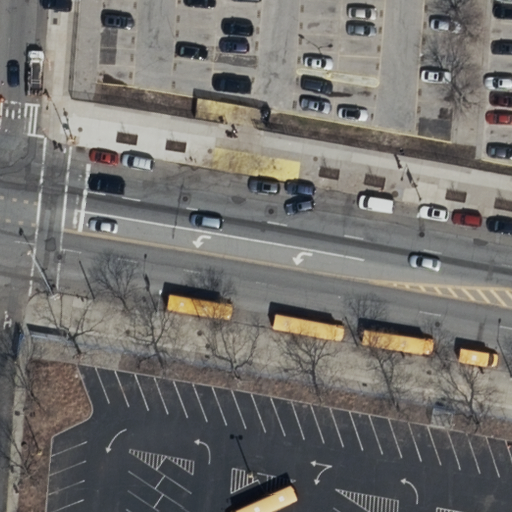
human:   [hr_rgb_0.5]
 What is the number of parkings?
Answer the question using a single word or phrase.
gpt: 2

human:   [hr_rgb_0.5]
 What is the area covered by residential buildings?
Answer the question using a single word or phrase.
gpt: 0m2

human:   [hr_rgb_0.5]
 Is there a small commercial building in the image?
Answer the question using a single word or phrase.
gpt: no

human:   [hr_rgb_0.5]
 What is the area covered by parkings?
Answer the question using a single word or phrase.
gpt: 554m2

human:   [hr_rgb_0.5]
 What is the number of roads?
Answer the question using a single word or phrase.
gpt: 11

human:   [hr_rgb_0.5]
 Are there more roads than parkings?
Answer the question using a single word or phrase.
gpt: yes

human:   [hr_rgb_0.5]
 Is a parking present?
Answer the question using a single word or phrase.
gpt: yes

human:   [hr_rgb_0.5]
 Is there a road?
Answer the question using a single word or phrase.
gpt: yes

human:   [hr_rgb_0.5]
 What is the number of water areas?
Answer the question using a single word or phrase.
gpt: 0

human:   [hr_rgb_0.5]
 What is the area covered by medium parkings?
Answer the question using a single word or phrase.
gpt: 0m2

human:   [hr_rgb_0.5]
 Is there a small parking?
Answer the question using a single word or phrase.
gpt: yes

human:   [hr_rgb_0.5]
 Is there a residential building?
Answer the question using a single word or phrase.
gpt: no

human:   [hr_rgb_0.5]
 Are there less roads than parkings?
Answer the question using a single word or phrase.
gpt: no

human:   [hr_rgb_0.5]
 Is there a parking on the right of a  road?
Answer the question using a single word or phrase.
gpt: yes

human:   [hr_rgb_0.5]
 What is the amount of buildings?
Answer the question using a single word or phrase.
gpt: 0

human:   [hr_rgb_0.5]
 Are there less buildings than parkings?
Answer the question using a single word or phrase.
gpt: yes

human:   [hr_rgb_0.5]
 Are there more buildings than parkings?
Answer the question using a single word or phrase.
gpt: no

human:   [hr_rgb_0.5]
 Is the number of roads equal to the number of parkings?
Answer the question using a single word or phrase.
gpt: no

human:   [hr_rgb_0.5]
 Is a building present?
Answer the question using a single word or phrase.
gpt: no

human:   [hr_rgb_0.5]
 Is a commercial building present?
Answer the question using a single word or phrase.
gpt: no

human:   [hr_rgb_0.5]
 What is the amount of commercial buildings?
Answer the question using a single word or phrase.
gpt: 0

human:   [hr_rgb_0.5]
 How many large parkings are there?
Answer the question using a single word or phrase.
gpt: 1

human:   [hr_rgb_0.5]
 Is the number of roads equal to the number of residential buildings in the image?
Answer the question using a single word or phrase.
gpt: no

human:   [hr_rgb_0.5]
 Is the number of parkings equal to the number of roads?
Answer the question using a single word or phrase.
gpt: no

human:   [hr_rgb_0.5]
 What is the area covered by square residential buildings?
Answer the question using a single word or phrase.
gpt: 0m2

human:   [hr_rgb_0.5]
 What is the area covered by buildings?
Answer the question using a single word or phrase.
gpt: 0m2

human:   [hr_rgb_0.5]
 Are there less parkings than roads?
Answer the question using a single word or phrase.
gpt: yes

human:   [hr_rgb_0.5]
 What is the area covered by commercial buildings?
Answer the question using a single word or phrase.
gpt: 0m2

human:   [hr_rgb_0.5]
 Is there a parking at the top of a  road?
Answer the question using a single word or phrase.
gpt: yes

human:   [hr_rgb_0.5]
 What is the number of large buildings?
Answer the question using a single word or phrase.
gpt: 0

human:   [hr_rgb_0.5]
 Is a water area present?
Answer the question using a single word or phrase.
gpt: no

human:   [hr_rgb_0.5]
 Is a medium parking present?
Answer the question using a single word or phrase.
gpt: no

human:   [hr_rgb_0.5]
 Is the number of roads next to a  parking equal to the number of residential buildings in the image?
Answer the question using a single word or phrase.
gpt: no

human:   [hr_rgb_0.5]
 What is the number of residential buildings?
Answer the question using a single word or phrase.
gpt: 0

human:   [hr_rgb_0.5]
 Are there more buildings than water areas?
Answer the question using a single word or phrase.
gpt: no

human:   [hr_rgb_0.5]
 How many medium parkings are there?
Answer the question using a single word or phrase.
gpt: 0

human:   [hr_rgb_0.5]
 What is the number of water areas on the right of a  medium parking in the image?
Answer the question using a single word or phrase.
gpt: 0

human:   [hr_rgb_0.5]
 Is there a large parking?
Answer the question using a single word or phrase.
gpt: yes

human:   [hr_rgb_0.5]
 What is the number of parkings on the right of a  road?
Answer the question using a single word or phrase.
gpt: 1

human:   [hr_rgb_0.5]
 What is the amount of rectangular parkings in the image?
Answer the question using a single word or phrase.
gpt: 2

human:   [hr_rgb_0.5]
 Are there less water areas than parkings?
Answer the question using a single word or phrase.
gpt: yes

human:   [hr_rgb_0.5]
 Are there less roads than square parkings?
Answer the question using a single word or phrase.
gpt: no

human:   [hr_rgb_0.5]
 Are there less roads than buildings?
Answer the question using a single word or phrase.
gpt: no

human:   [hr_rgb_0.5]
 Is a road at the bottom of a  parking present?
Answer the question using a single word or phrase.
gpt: yes

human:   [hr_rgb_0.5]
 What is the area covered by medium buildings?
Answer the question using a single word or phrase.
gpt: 0m2

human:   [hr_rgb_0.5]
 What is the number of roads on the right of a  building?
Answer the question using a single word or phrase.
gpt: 0

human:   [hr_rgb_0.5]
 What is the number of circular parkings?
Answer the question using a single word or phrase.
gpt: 0

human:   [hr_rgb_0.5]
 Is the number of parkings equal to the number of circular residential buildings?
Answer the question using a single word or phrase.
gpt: no

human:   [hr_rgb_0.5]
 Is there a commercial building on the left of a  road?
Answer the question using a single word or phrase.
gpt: no

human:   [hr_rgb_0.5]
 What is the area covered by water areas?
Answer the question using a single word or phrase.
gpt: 0m2

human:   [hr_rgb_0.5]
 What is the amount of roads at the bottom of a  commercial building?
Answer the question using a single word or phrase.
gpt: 0

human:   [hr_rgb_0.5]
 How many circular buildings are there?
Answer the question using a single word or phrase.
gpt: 0

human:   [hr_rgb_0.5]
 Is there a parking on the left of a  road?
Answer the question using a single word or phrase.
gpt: yes

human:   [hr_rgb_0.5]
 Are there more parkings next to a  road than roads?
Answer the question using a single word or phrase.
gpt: no

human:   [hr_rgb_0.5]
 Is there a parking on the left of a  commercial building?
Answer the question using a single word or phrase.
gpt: no

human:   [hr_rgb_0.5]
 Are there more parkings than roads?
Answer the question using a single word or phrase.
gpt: no

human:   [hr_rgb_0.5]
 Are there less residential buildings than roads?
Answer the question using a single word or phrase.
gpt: yes

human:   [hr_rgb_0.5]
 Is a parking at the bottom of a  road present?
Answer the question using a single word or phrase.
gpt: yes

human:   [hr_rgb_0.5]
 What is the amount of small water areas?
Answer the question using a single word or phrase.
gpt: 0

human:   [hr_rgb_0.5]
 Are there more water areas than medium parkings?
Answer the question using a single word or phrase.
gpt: no

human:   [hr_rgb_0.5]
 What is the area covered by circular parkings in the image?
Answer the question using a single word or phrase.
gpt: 0m2

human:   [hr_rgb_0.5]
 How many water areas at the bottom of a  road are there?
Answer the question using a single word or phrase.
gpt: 0

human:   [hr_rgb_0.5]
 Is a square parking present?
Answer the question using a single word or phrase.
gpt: no

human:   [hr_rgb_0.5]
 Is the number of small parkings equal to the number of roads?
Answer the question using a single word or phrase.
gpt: no